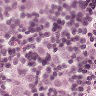
Metastatic tissue present: yes